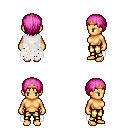
a pixel art fantasy rpg character, female body template, human, tanned skin, white tattered cape, gold greaves, pink plain hairstyle, gold tiara, four views (front, back, left, right), 2x2 character sprite sheet, small pixel art, hard edges, no anti-aliasing